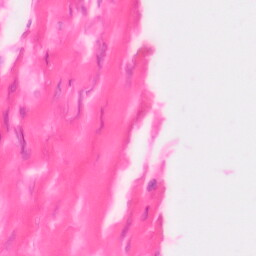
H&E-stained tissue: Colon